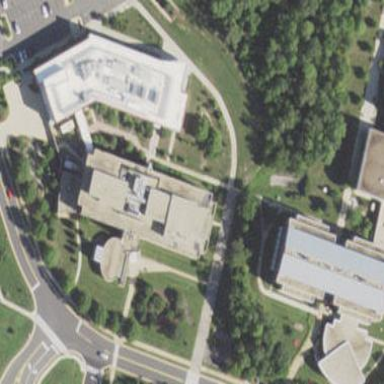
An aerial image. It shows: University building.